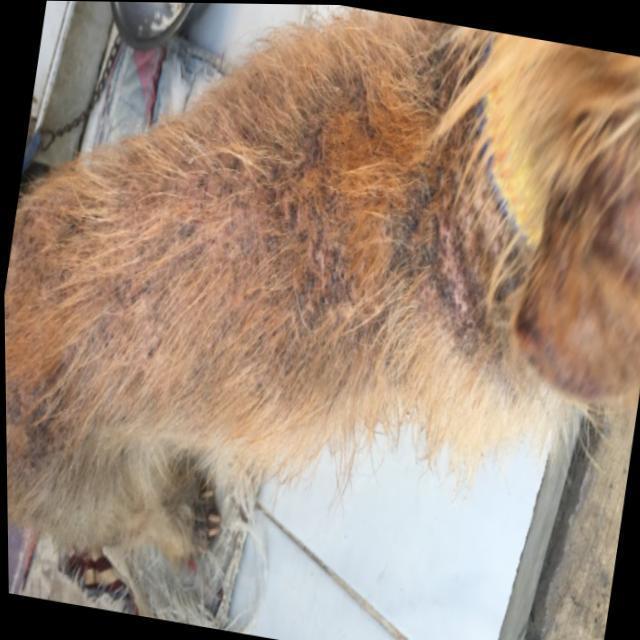
Canine demodicosis (Demodex mange) — caused by Demodex canis mites. Presents with alopecia, follicular papules, pustules, and comedones. Often localized on face and forelimbs.